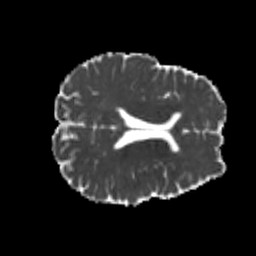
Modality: MD
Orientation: axial
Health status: healthy
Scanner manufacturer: philips
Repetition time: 7.393 s
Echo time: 0.08599 s